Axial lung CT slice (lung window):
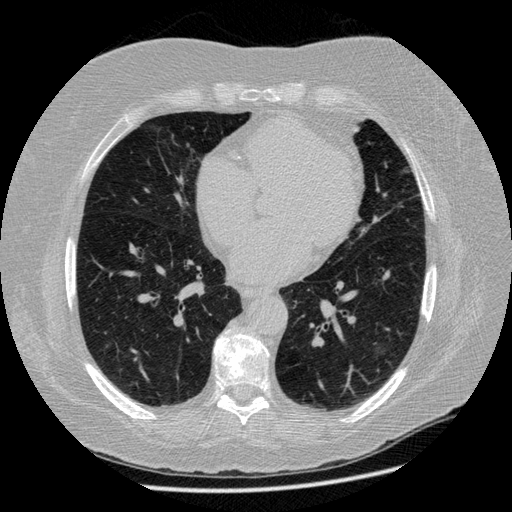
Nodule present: no